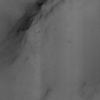
Label: not_dusty